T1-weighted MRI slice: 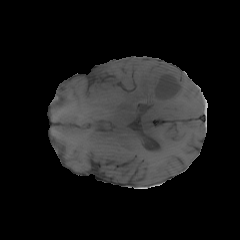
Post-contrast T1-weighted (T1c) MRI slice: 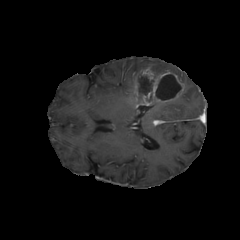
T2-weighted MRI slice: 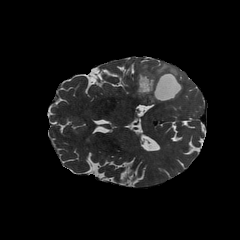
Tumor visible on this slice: yes